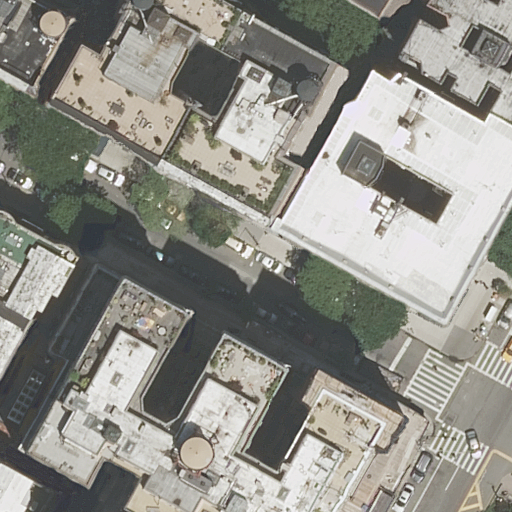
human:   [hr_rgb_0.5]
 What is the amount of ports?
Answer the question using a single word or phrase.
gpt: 0

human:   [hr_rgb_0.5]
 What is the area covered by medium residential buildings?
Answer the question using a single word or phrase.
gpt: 829m2

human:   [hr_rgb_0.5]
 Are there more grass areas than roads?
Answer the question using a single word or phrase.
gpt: no

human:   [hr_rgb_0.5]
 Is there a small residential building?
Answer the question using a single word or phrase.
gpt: yes

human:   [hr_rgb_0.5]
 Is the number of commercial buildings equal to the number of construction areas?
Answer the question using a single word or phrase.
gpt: yes

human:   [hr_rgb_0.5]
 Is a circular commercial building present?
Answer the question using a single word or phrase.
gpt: no

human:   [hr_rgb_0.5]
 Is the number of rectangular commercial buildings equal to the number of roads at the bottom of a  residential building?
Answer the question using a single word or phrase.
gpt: no

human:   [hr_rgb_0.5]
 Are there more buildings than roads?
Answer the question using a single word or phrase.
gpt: yes

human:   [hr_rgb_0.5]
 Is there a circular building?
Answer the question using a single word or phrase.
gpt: no

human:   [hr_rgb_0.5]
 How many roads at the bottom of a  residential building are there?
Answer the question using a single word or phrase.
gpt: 2

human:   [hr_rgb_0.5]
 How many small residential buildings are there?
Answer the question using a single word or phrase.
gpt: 3

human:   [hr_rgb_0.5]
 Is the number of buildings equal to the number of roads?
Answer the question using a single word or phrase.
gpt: no

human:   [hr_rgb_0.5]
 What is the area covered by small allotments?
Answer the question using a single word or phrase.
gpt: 0m2

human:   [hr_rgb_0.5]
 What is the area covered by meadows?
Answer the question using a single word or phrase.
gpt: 0m2

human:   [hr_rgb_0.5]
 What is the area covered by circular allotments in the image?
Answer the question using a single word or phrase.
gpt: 0m2

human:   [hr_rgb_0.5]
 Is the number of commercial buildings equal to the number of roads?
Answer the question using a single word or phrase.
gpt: no

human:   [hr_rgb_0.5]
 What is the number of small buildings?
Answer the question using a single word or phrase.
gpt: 3

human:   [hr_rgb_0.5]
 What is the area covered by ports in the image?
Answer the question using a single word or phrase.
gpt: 0m2

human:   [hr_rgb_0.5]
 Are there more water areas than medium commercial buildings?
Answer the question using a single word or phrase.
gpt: no

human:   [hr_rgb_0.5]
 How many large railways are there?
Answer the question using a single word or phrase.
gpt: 0

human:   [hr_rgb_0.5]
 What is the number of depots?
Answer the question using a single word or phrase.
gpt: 0

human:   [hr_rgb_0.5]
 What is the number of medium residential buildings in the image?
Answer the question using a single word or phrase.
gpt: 3

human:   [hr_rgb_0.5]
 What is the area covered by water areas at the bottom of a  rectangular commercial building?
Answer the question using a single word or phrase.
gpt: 0m2

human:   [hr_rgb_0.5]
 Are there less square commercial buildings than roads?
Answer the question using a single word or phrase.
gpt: yes

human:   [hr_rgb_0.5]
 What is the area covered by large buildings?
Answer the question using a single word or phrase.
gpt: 4499m2

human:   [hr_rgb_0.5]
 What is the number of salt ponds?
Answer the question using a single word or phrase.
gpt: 0

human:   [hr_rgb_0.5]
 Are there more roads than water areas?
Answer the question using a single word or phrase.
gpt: yes

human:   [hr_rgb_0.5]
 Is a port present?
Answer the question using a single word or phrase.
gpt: no

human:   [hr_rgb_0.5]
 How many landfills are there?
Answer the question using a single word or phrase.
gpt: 0

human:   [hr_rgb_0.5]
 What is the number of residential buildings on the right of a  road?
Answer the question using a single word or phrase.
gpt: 3

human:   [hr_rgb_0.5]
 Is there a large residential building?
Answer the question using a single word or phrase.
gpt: yes

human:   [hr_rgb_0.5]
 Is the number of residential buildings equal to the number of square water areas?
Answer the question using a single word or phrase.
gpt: no

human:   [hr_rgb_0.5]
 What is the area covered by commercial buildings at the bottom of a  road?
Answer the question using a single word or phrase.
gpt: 0m2

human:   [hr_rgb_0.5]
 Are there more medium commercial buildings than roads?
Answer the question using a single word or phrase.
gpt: no

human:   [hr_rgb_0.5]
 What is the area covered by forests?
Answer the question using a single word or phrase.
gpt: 0m2

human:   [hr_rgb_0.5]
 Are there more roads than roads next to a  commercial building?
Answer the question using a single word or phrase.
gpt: yes